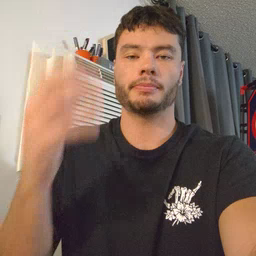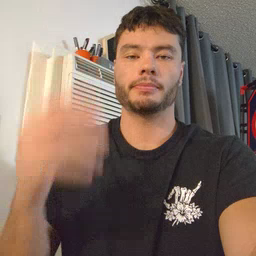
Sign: lamp